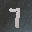
Label: 7